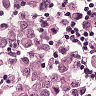
Metastatic tissue present: yes